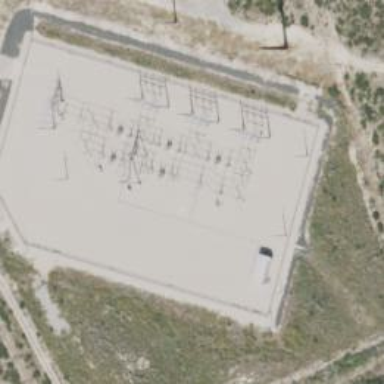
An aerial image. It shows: Switch for power supply.